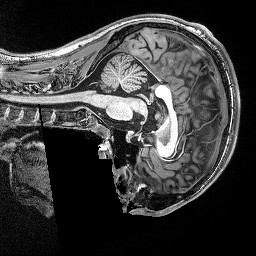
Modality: T1w
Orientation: sagittal
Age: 19
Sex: male
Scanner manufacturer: siemens
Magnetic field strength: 3 T
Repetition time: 2.5 s
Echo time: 0.00343 s